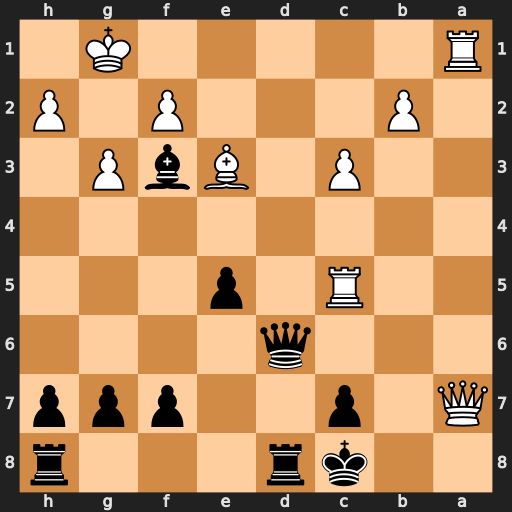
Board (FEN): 2kr3r/Q1p2ppp/3q4/2R1p3/8/2P1BbP1/1P3P1P/R5K1
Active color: b
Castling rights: -
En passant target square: -
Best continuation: Qd1+ Rxd1 Rxd1#